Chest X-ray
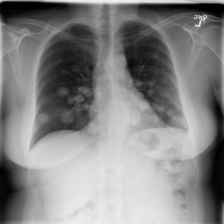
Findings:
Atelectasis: negative
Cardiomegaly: negative
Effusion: negative
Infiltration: negative
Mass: negative
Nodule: positive
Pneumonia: negative
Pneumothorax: negative
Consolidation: negative
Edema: negative
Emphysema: negative
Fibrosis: negative
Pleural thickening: negative
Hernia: negative